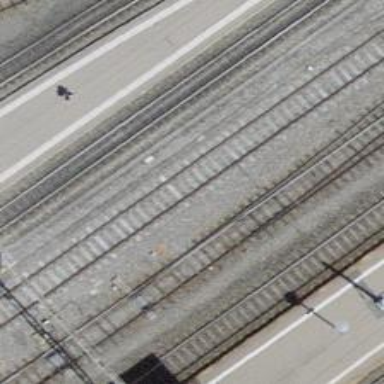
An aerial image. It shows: Single-track electrified railway siding with contact line for service.